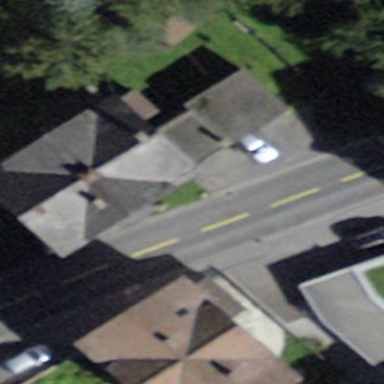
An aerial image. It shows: Building with flat roof.